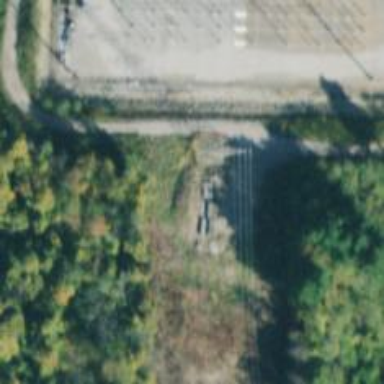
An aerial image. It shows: Lattice structure tower used for power distribution.